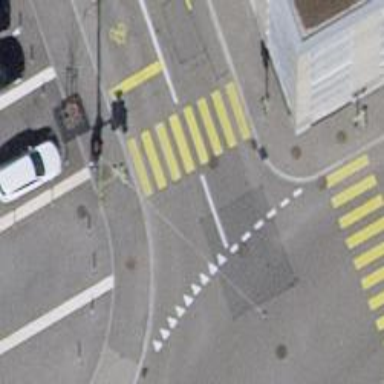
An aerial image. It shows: Crossing with traffic signals.